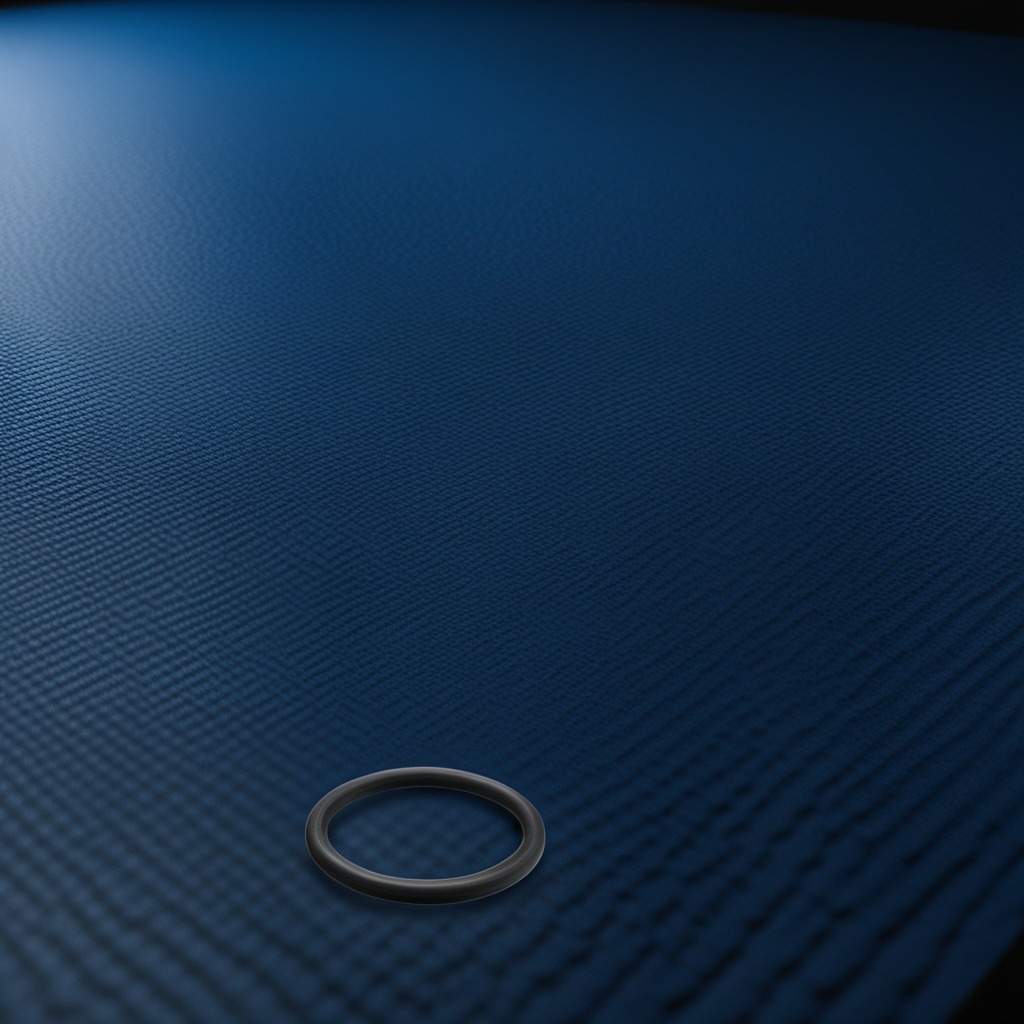
A rubber O-ring is lying on the granite tabletop.